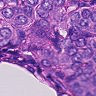
Metastatic tissue present: yes